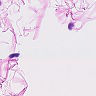
Metastatic tissue present: no